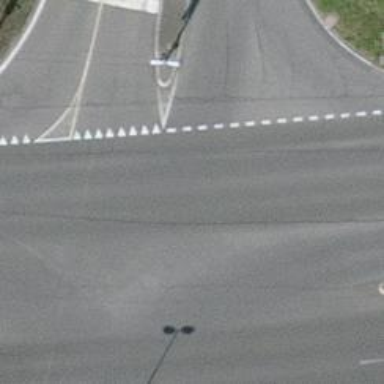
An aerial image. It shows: Primary road with asphalt surface.